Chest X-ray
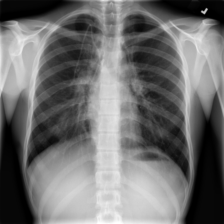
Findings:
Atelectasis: negative
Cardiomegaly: negative
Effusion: negative
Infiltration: negative
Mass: negative
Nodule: negative
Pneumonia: negative
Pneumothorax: negative
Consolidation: negative
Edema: negative
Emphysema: negative
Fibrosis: negative
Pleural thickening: negative
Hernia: negative